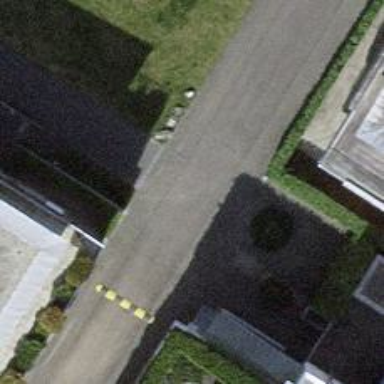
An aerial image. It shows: Pedestrian road with asphalt surface.